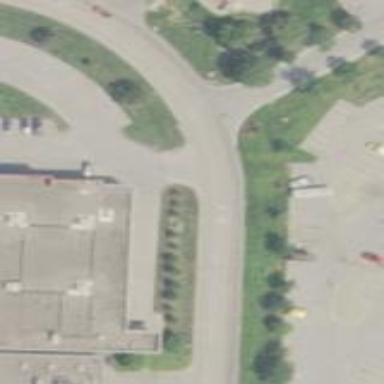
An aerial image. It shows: Retail building.